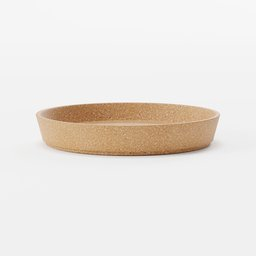
Label: tools